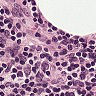
Metastatic tissue present: no